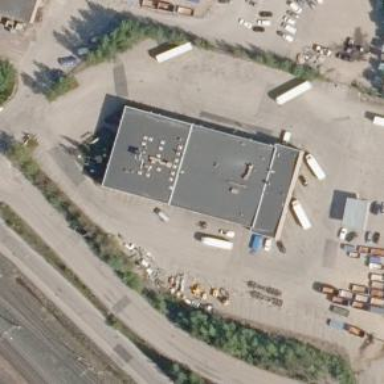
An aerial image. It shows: Industrial building.